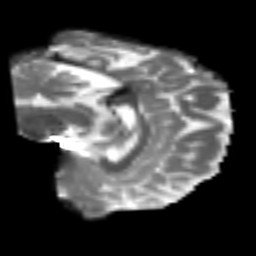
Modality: T2w
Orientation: sagittal
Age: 62
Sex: female
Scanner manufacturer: siemens
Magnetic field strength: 3 T
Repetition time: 4.987 s
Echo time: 0.0792 s